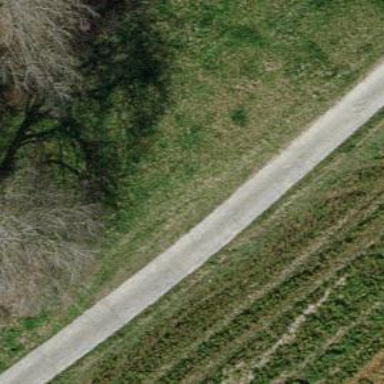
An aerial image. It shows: Track with grade 1 quality.